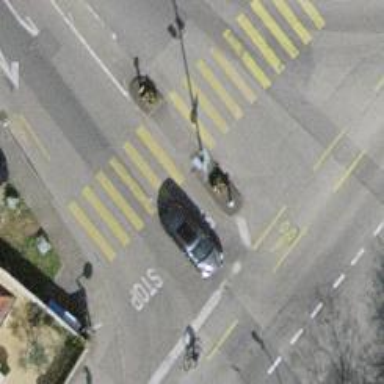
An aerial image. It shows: Asphalt footway with pedestrian crossing equipped with signals.